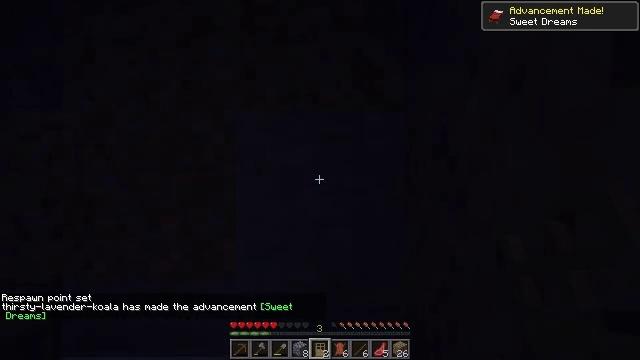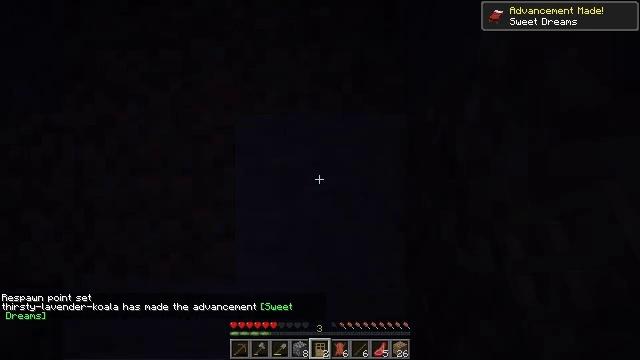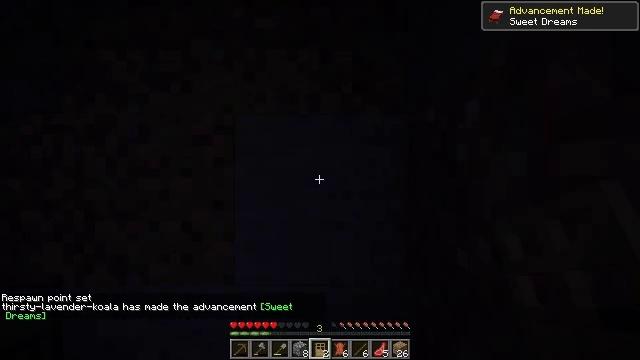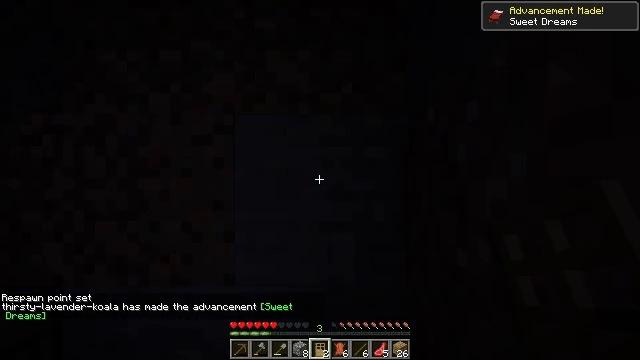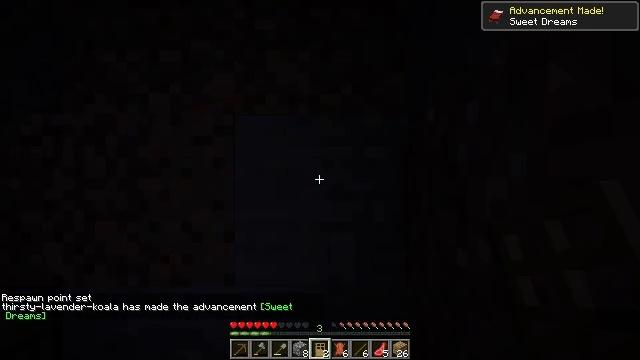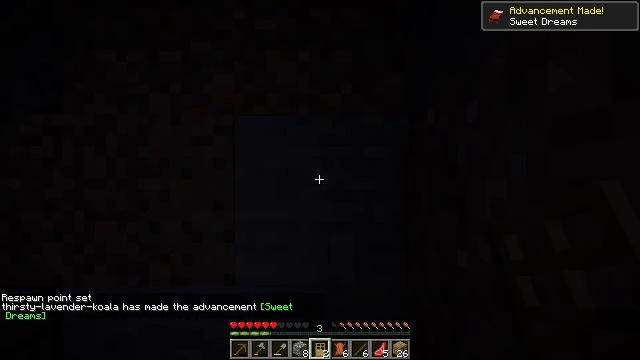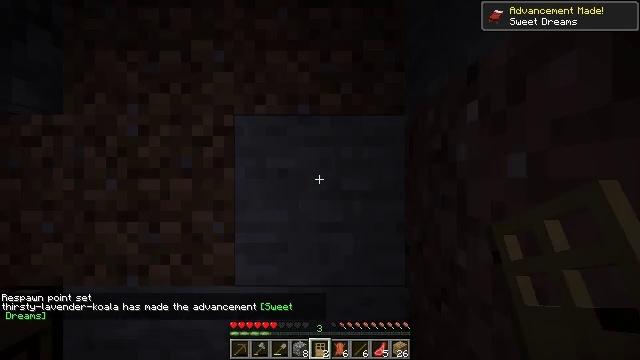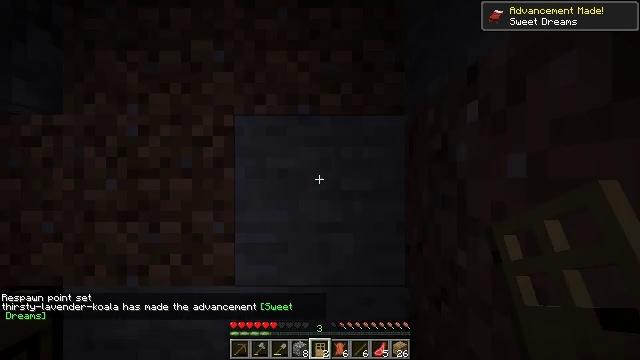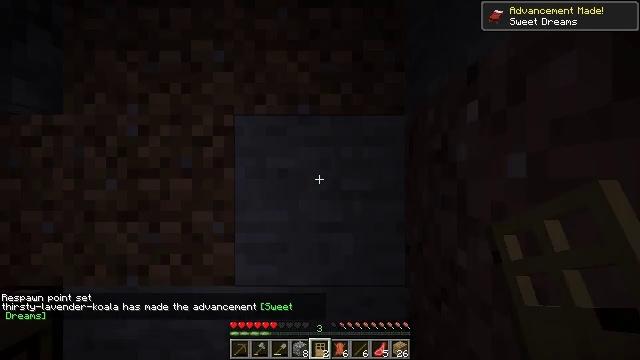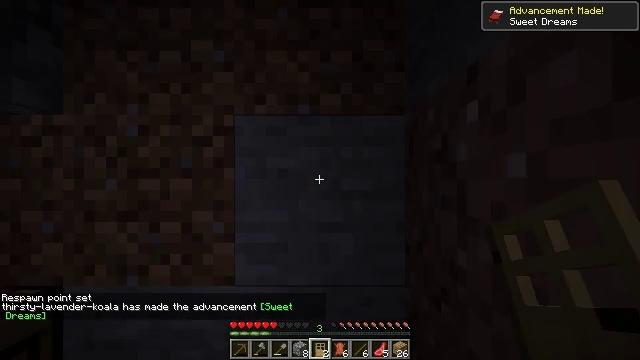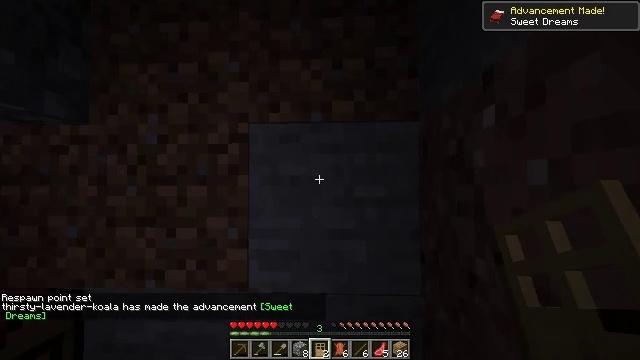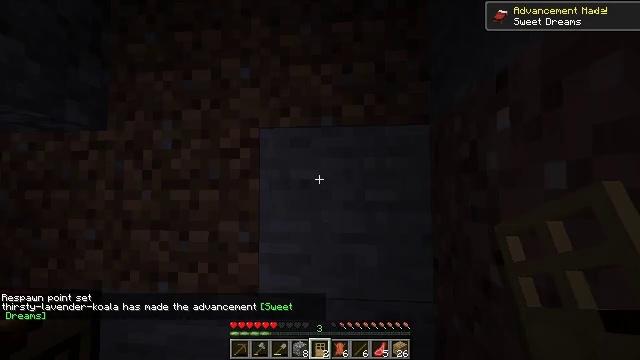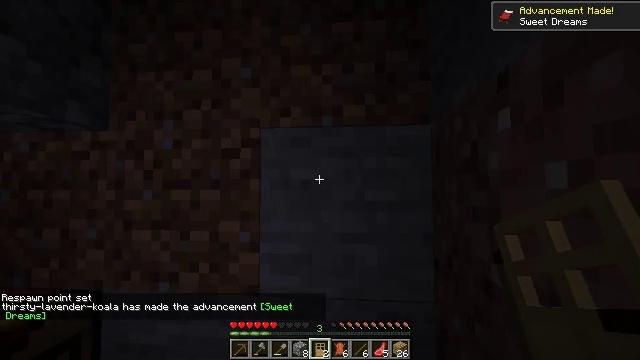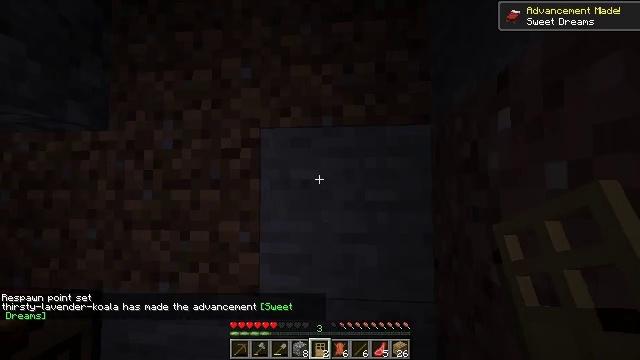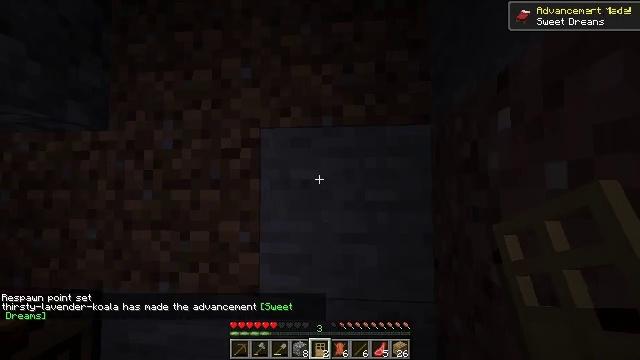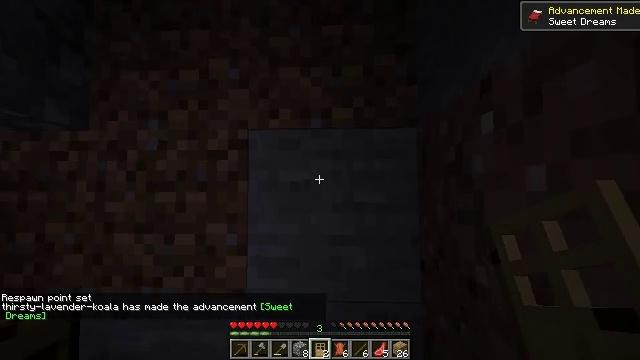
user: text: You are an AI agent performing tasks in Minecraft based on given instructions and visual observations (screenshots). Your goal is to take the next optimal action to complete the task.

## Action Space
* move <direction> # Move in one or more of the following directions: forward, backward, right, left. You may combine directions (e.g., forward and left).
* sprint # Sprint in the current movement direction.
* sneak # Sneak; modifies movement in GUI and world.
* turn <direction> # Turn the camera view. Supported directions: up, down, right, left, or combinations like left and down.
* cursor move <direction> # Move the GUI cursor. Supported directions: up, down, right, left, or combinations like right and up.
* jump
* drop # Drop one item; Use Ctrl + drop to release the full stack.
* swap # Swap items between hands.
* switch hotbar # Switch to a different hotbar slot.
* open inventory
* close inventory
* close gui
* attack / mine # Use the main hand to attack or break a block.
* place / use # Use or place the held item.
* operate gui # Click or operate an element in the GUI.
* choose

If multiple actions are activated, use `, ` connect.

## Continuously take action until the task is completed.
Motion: motion action
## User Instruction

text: Remove the white bed from its place.
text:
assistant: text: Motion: no_op
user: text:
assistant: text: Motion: no_op
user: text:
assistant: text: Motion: no_op
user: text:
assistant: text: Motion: no_op
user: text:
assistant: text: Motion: no_op
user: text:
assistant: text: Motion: no_op
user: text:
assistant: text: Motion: no_op
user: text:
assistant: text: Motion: no_op
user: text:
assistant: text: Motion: no_op
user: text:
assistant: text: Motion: turn left and up
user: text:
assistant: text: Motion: turn left
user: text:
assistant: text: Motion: no_op
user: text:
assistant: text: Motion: no_op
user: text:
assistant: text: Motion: no_op
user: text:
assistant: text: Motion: turn right
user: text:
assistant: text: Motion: turn right and down
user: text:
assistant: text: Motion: turn right and down
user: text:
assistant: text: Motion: turn right and down
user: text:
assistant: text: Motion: turn left and down
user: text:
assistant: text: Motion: turn left and down
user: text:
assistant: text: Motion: turn left
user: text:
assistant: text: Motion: turn left
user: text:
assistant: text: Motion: no_op
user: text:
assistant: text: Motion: no_op
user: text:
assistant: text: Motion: no_op
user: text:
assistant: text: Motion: no_op
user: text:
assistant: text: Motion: no_op
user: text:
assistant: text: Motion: no_op
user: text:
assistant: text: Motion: turn right and up
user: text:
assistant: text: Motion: turn right